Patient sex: F
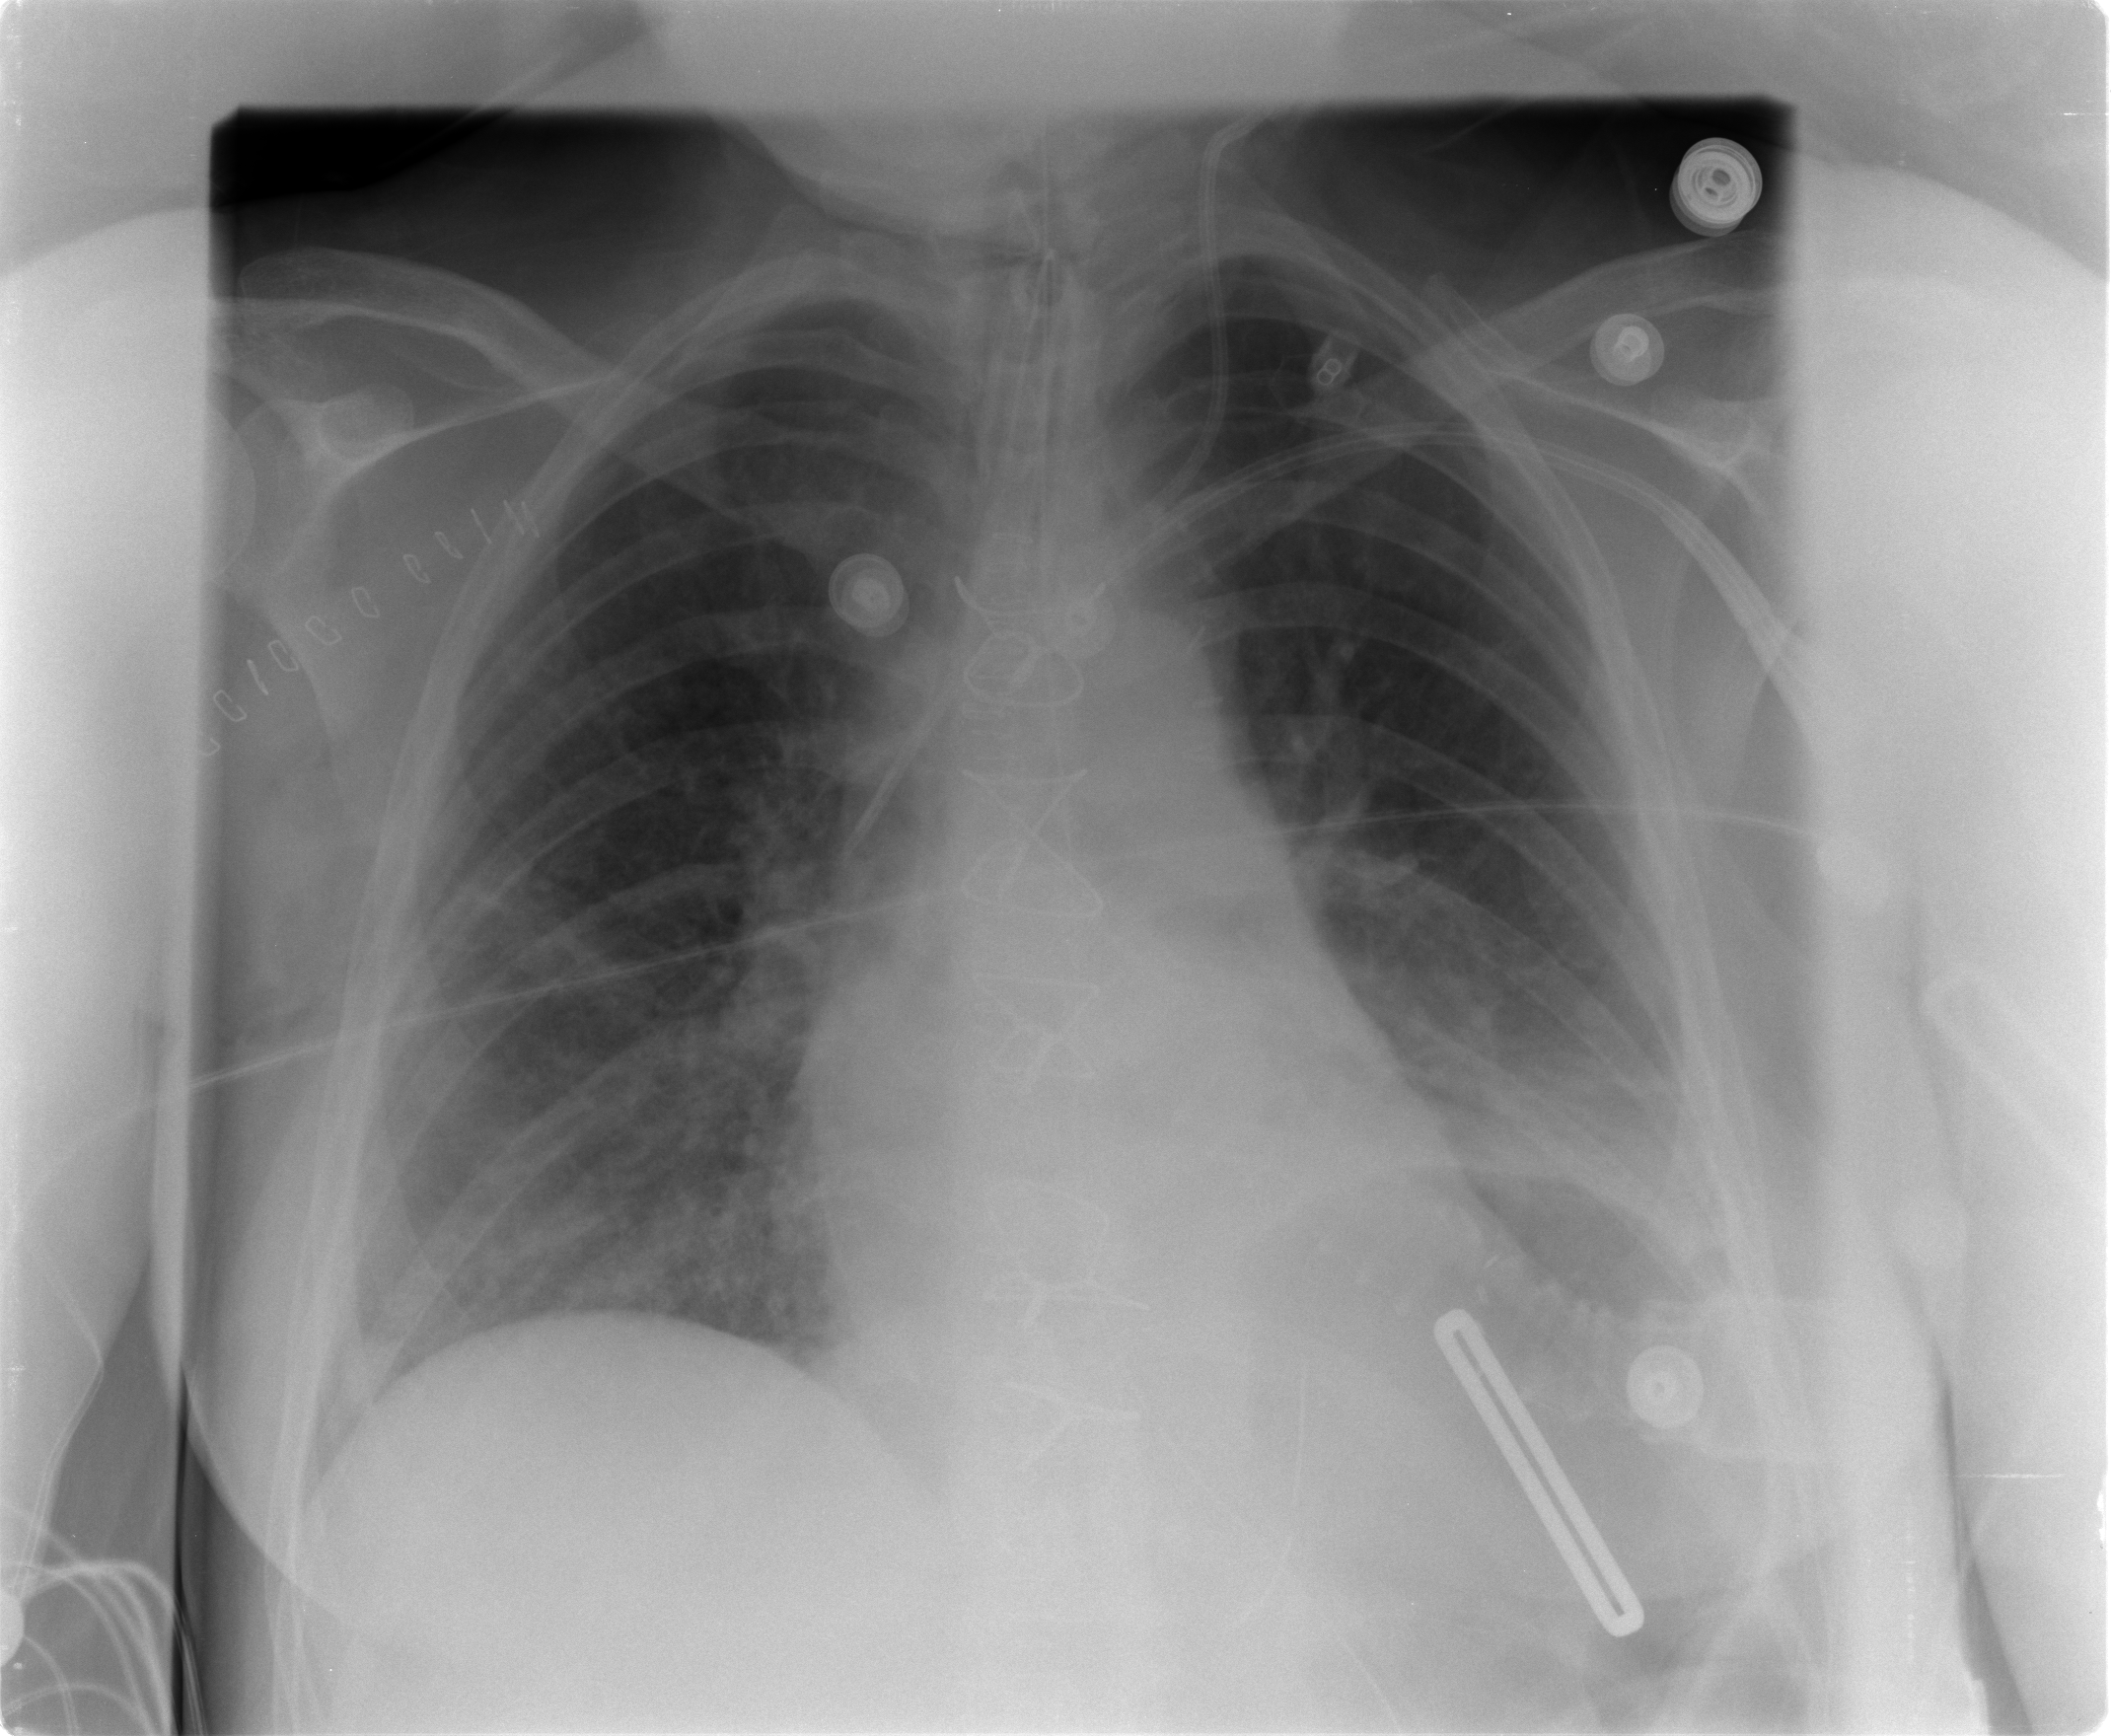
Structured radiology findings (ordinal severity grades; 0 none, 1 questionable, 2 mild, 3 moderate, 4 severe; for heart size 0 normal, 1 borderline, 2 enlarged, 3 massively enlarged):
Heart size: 0
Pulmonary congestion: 2
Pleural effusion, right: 0
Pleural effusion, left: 2
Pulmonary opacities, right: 0
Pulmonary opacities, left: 0
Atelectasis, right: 1
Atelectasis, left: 2